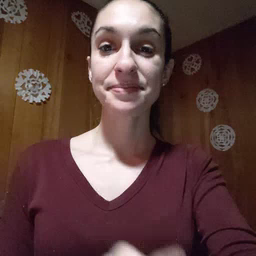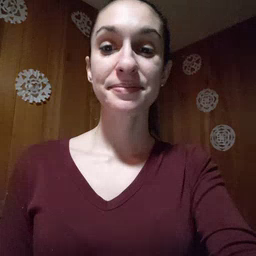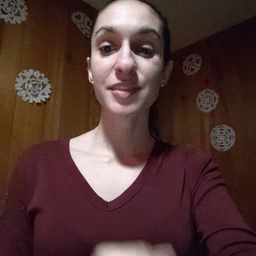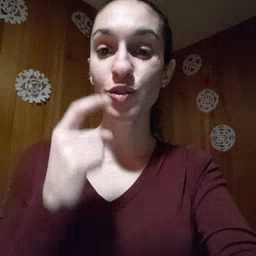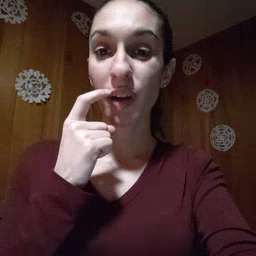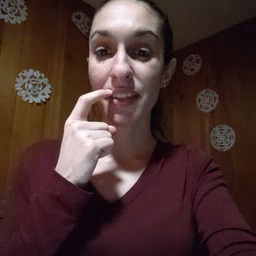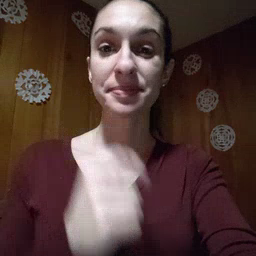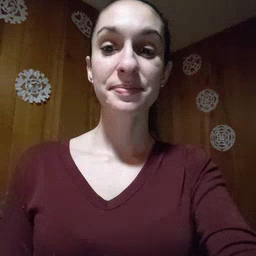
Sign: tooth